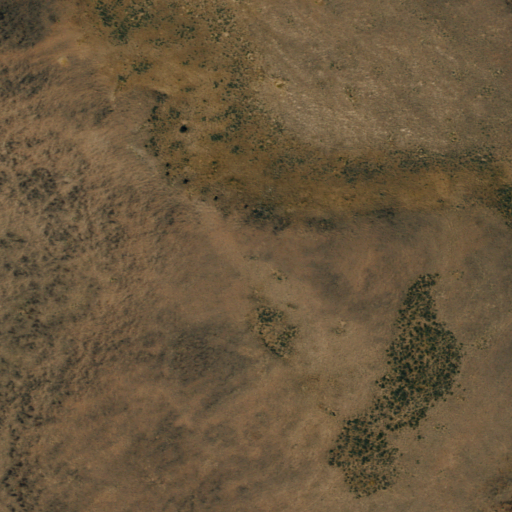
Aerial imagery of mountain in Nevada named Mahogany Mountain containing shrub and grassland